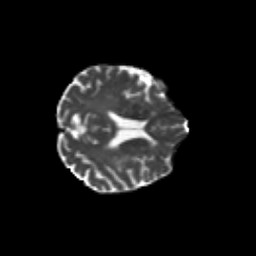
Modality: T2w
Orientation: axial
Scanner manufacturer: siemens
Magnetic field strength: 3 T
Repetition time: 6.8 s
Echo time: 0.093 s